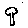
Label: tree